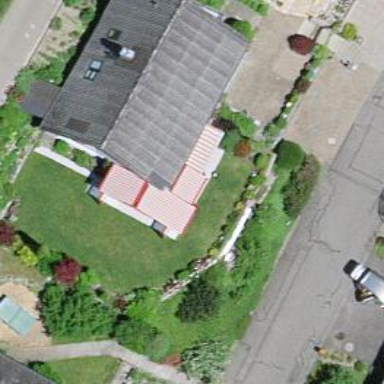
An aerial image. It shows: Residential building.